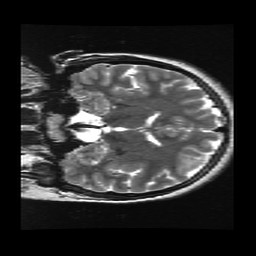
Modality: T2w
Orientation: coronal
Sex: female
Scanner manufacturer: ge
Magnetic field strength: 3 T
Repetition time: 5 s
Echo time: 0.1017 s